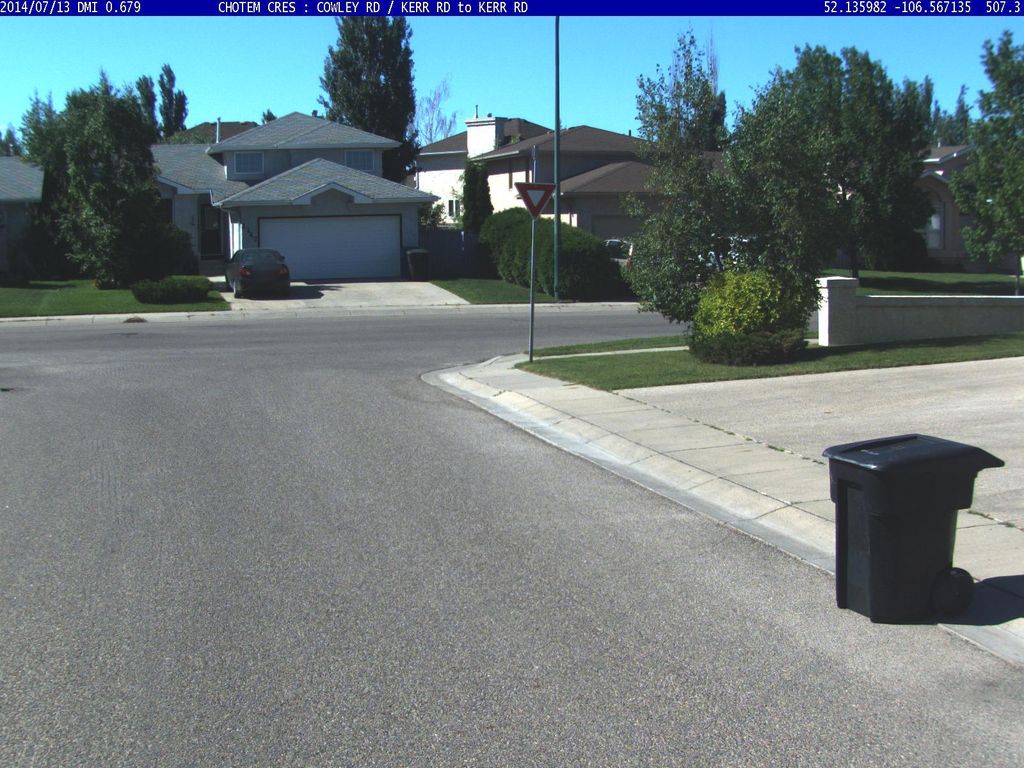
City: saskatoon